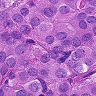
Metastatic tissue present: yes